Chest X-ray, PA view. Patient: 18 years old, sex F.
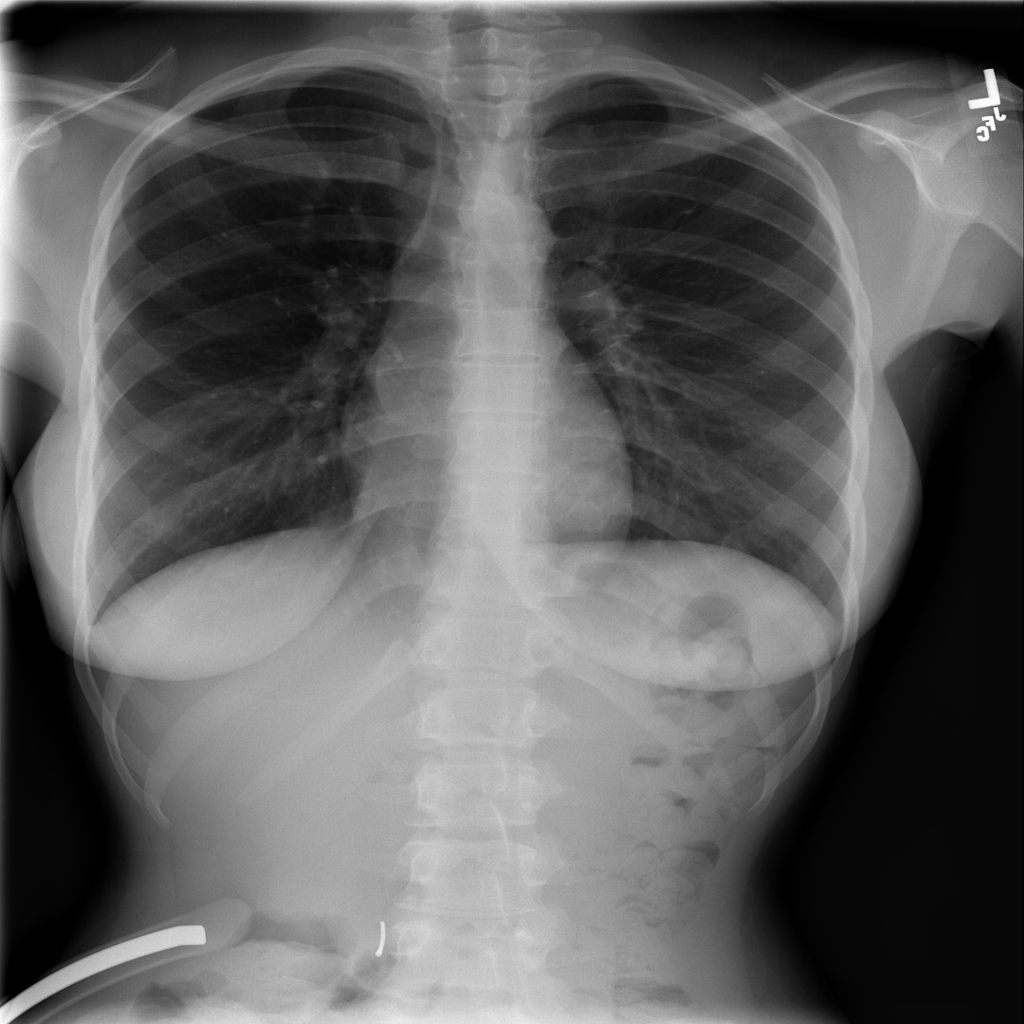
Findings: No Finding